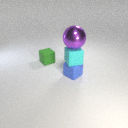
large purple metal sphere above small blue rubber cube